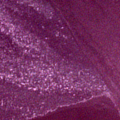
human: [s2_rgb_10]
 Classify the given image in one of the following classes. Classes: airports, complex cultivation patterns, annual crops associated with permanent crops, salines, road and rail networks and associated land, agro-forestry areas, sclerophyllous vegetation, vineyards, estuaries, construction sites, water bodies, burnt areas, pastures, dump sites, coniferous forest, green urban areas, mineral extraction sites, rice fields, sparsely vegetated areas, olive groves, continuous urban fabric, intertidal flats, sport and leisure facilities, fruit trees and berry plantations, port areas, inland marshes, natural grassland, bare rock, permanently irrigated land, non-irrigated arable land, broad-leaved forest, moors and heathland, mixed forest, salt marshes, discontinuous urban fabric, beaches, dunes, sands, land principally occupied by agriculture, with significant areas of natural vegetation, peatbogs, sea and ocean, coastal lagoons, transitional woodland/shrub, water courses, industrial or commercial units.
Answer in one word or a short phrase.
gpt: sea and ocean